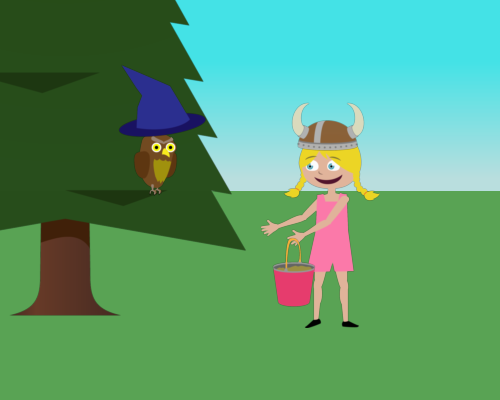
there is a large pine in the left with an owl in it wearing an oversized wizards hat and a girl on the right of the tree wearing a helmet and lifting a pink bowl